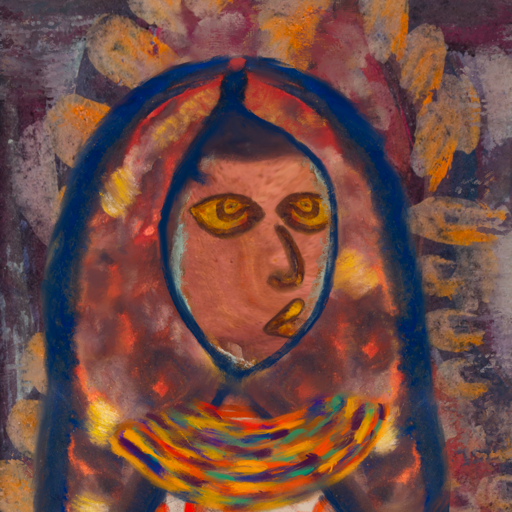
Background: Doll, Head And Neck Side: Mother_And_Son_Mother, Face Side: Comrade, Bust: Rupkatha, Hair Side: Boggyland, Head Accessory: Mother_And_Son_Mother_Scarf, Second Necklace: An_Impression_2, Necklace: Blank, Baby: Blank